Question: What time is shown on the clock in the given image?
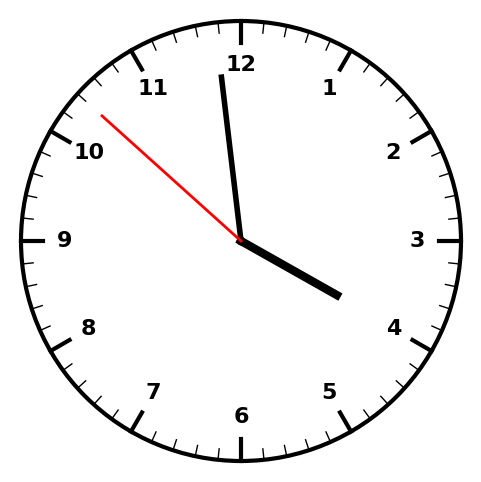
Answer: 03:58:52